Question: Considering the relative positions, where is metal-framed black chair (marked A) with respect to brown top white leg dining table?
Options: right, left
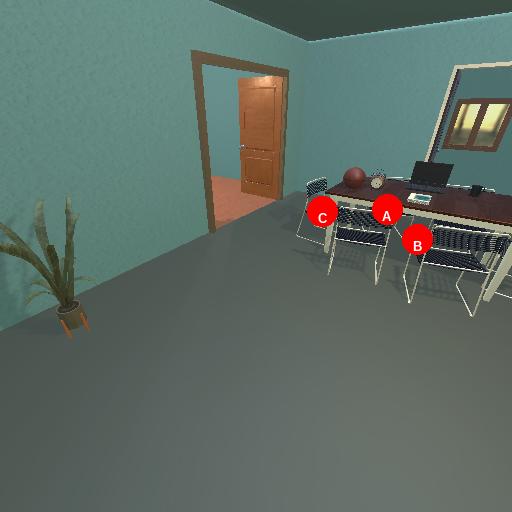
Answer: right